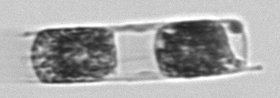
Label: Hemiaulus